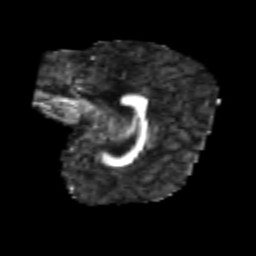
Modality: FA
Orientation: sagittal
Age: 6
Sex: male
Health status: healthy